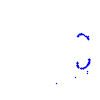
Particle: kaon